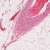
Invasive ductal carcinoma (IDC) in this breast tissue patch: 0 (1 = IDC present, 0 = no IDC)